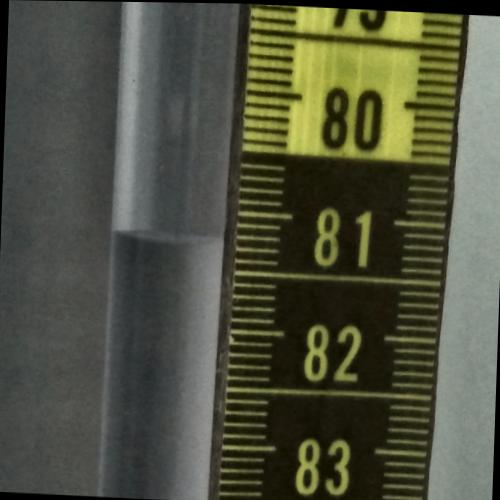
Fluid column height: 81.2 cm